Interaction volume radius: 5 \u00c5
Interaction volume height: 20 \u00c5
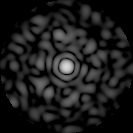
Disorder parameter: 0.8286